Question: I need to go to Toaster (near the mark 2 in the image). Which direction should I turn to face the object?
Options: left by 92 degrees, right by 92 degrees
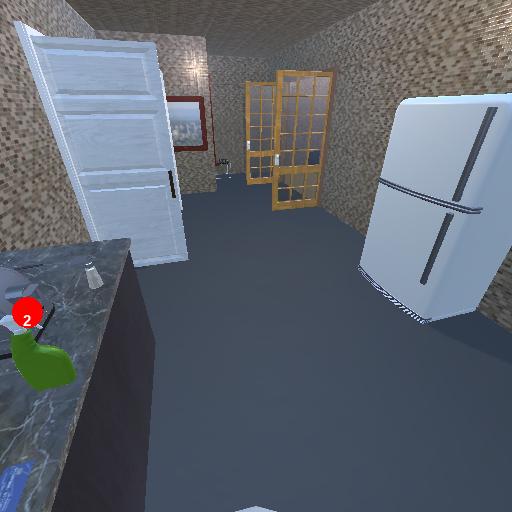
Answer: left by 92 degrees